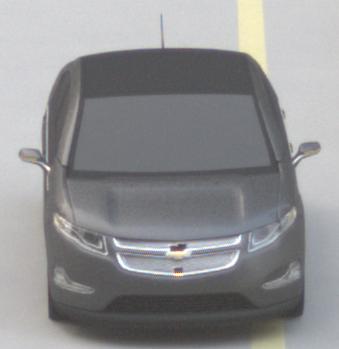
Make: Chevrolet
Model: Volt
Detailed model: Volt
Model produced from: 2011/11
Model produced until: 2014/08
Doors: 5
Color: gray
Road condition: dry road
Daytime: morning or afternoon
Contrast: low contrast